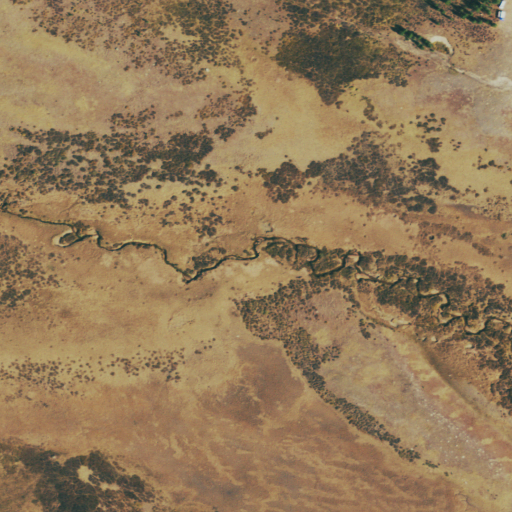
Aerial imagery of plain(s) in Colorado named Corral Park containing herbaceous wetlands, shrub, grassland, and evergreen forest